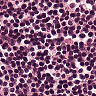
Metastatic tissue present: no